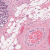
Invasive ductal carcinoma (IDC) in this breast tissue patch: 0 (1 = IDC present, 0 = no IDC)